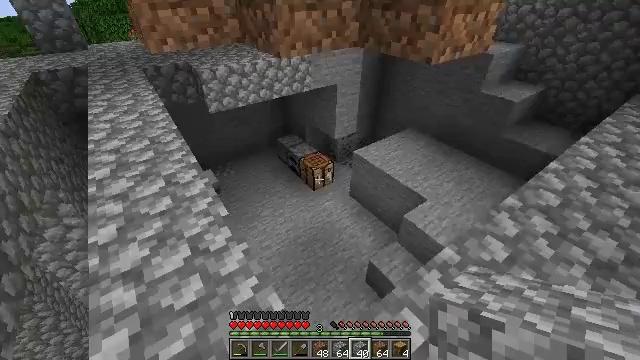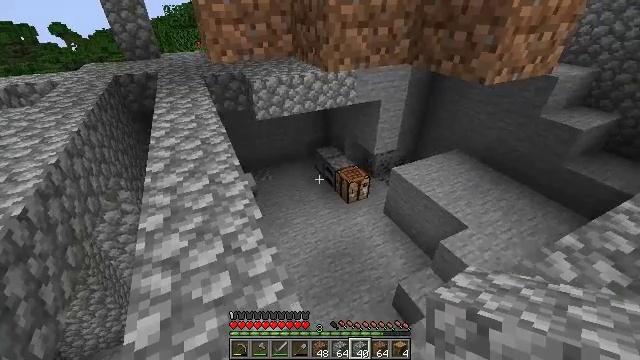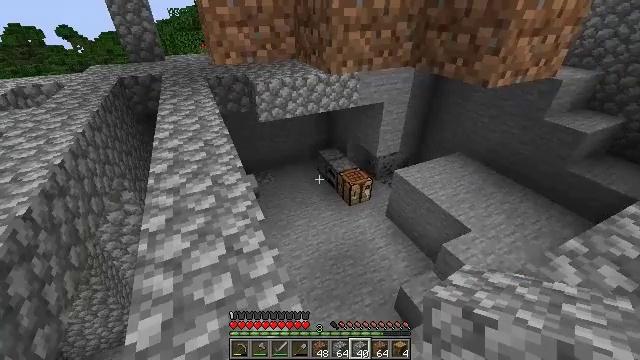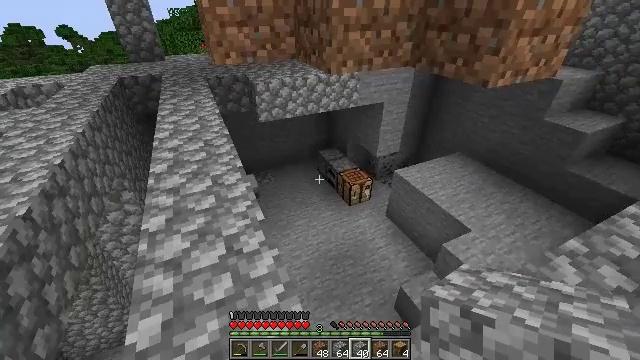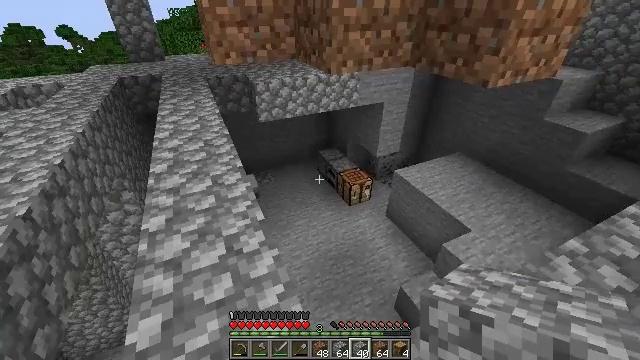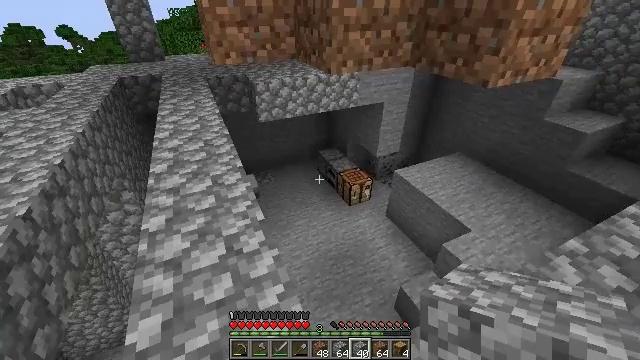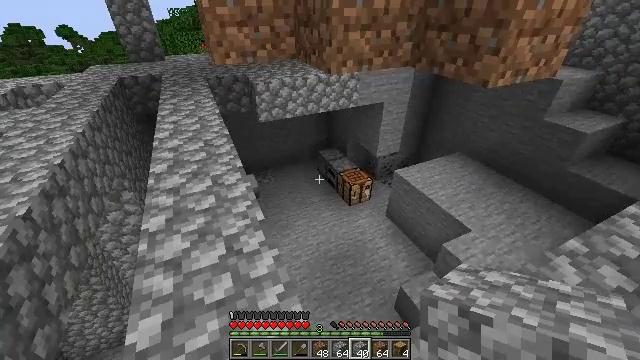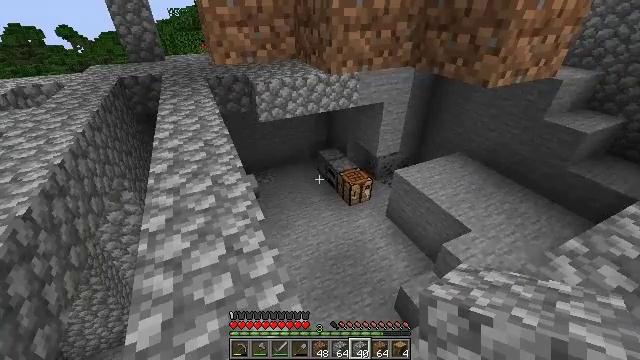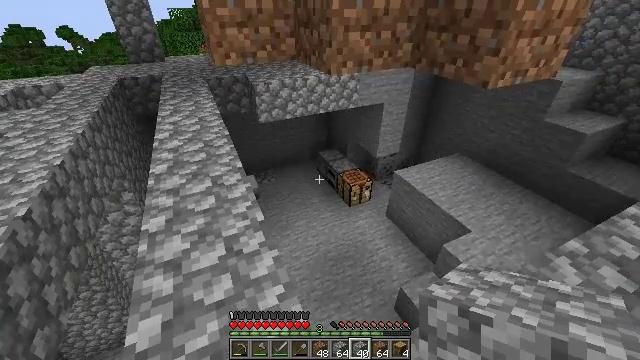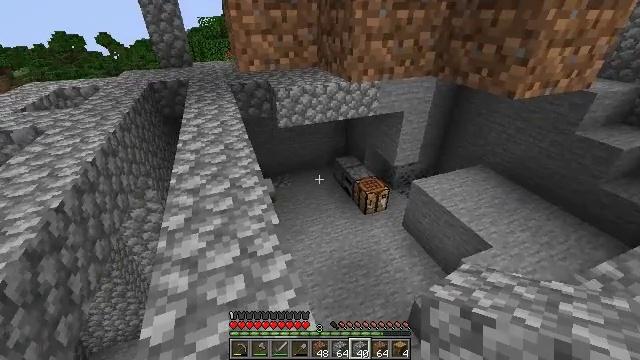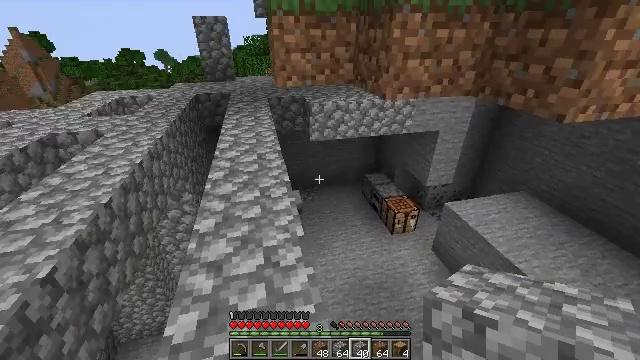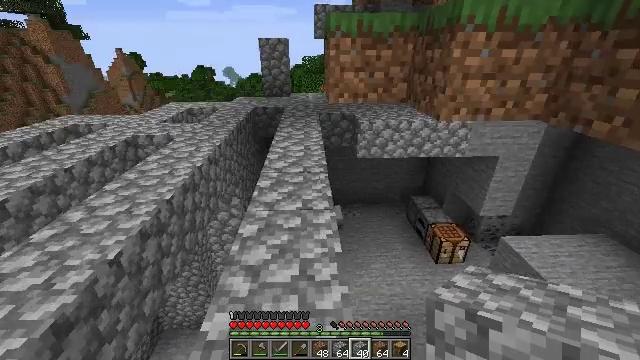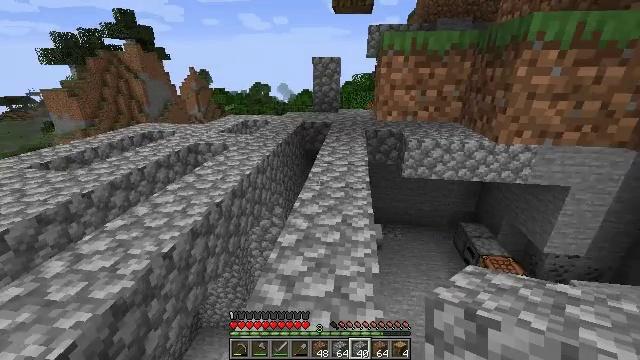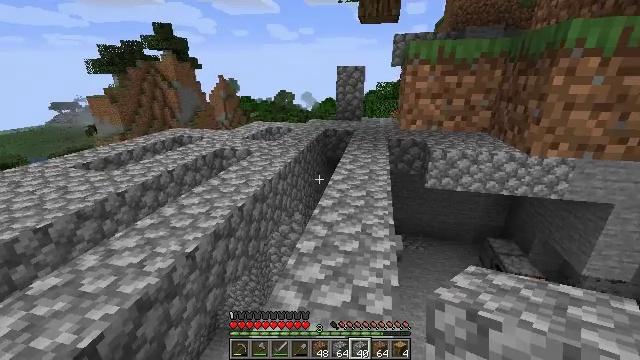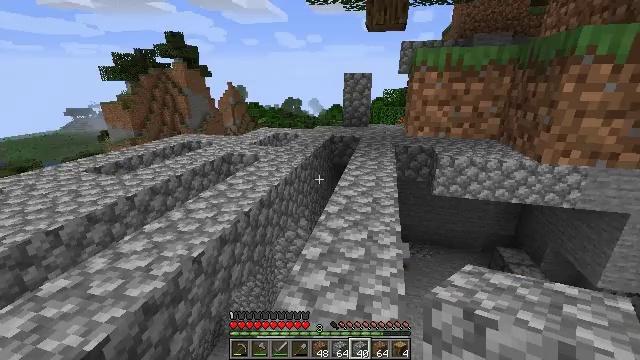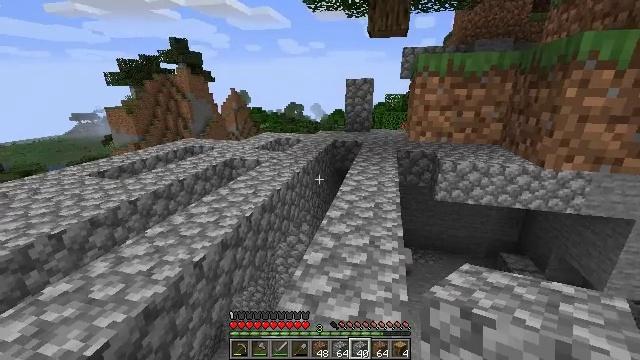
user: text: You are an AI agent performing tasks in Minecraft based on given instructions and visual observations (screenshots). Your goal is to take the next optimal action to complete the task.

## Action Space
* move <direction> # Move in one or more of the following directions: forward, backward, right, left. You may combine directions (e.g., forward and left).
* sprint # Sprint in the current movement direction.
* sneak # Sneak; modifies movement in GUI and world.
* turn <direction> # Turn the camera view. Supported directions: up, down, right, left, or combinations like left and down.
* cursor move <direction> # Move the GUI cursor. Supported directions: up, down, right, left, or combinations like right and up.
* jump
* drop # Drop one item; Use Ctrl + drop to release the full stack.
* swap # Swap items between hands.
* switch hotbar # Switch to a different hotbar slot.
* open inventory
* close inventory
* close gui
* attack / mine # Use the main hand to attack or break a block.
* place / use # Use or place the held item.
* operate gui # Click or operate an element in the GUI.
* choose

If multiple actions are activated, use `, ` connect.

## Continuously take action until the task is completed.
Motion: motion action
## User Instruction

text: Gather grass block for landscaping.
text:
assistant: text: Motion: turn left and up
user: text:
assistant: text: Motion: no_op
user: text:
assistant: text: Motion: no_op
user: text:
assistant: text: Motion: no_op
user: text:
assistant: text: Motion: no_op
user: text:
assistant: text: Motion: no_op
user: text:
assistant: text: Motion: no_op
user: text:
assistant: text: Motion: no_op
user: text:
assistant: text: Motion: turn left and up
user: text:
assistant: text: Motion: turn left and up
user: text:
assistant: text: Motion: turn left and up
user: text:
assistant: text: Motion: turn left and up
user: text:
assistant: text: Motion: turn left and up
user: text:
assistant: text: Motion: turn left and up
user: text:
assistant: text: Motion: turn up
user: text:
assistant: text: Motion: no_op
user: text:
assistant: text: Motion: no_op
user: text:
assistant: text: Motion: no_op
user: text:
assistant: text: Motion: turn right
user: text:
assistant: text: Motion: turn right
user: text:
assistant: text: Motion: turn right and up
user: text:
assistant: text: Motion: turn right and up
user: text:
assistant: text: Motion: turn right and up
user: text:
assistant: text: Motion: no_op
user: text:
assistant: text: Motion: no_op
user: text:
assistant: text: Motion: no_op
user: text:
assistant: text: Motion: no_op
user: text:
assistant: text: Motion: no_op
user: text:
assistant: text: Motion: no_op
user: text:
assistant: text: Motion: no_op